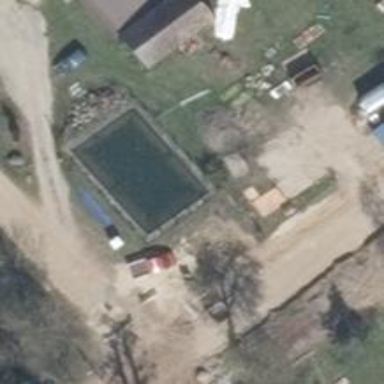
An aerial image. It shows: Fire water pond meant for emergency use.